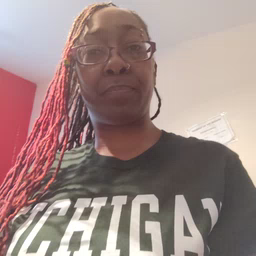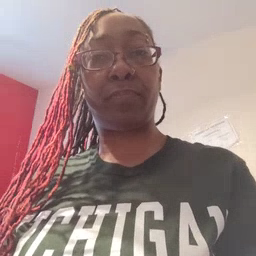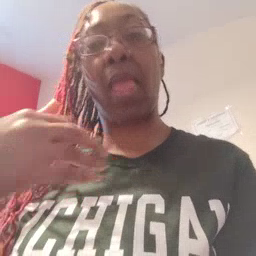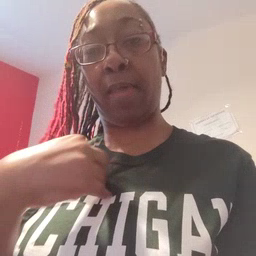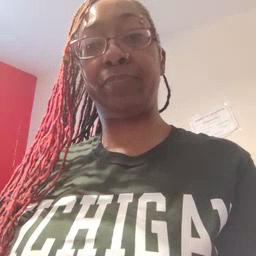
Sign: have